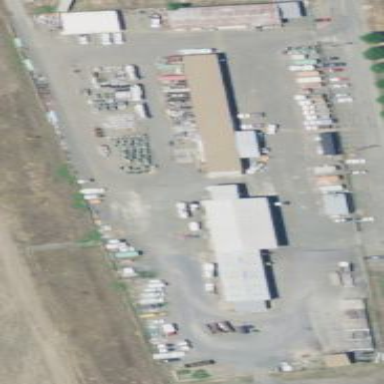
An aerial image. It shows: Industrial area.